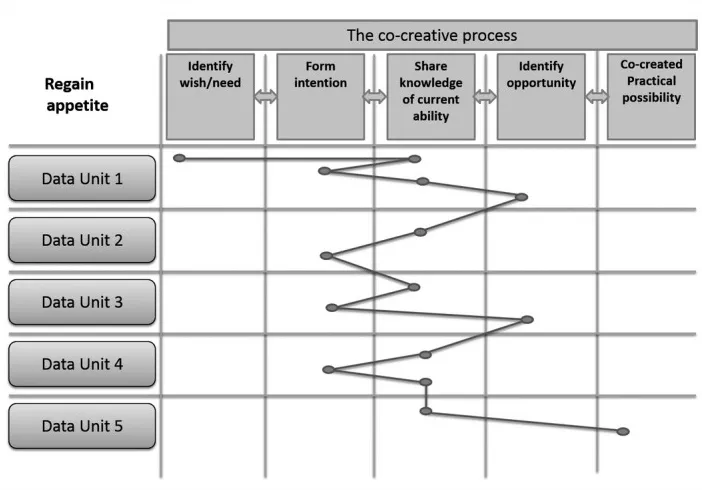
Data display of process "regain appetite" overtime, each data unit represents a HCNE.
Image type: pathology (masson_trichrome)